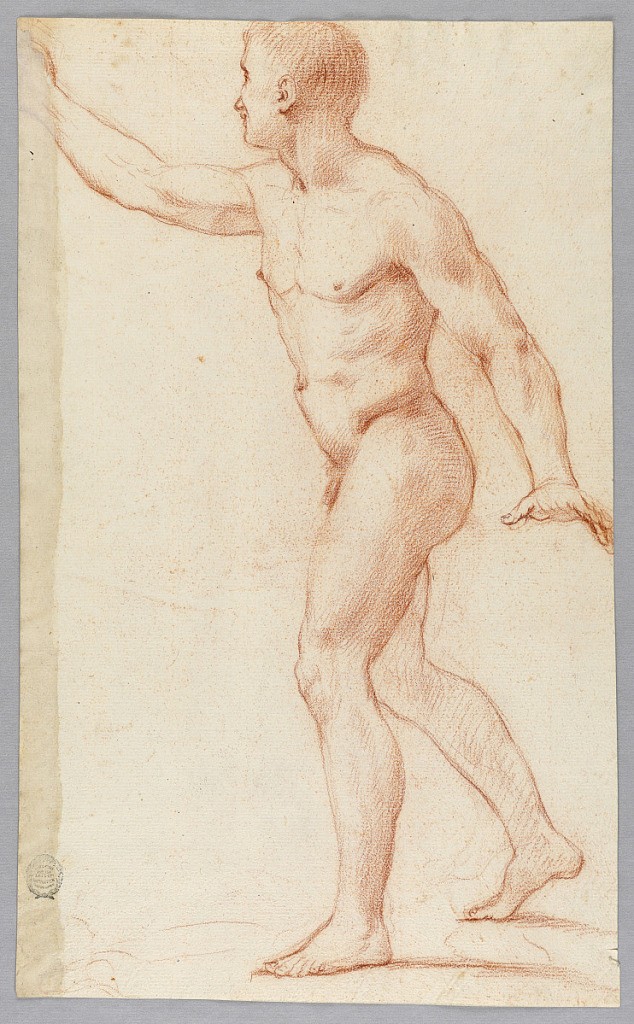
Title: Nude Man
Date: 1650–1700
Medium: Red crayon on paper
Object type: Drawing
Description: Obverse: a young man shown walking toward right with the lowered left arm stretched out and with the right arm raised. The right forefinger is not shown. Reverse, in opposite direction: a young man hurrying toward left. The left arm is lowered, the right arm is raised. The right hand and the points of some of the fingers of the left hand are not shown.